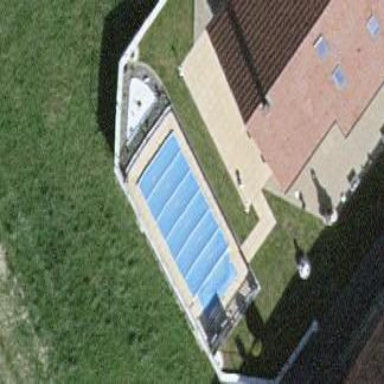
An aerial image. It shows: Swimming pool located in leisure land.